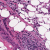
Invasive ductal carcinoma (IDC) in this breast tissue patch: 1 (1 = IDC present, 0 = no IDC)